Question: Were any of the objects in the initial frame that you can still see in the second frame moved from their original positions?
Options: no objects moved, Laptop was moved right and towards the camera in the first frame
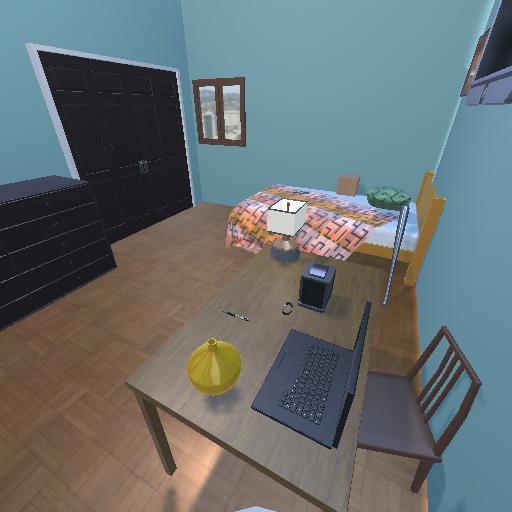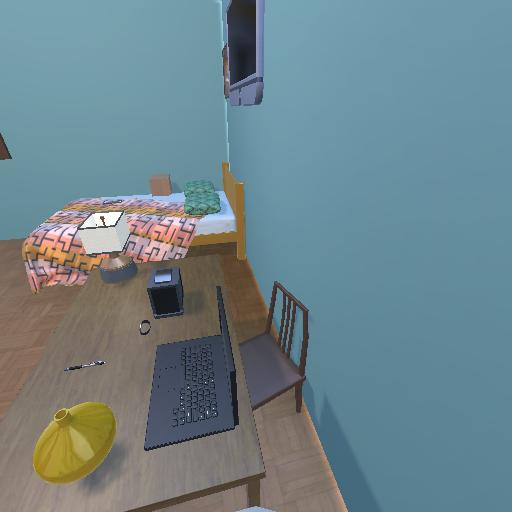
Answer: no objects moved